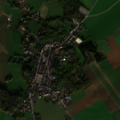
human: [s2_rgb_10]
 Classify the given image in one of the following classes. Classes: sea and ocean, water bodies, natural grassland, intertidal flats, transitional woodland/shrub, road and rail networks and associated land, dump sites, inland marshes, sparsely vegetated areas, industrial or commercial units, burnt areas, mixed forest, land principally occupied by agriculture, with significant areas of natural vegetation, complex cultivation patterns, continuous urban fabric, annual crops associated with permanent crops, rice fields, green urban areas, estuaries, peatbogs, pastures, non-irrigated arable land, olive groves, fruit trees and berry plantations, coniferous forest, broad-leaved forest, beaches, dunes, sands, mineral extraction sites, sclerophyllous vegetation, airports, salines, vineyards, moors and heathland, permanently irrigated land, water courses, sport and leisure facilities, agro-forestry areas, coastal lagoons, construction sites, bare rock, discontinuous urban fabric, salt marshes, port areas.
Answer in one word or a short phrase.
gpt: discontinuous urban fabric, non-irrigated arable land, land principally occupied by agriculture, with significant areas of natural vegetation